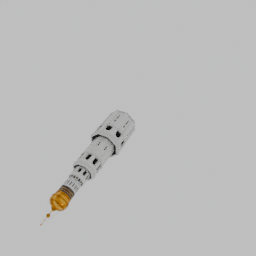
Label: architecture